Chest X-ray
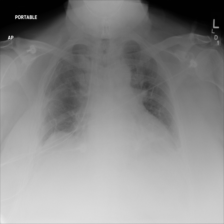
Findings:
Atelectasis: positive
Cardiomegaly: negative
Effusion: negative
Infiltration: positive
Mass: negative
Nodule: negative
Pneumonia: negative
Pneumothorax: negative
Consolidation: negative
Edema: negative
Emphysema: negative
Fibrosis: negative
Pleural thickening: negative
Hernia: negative